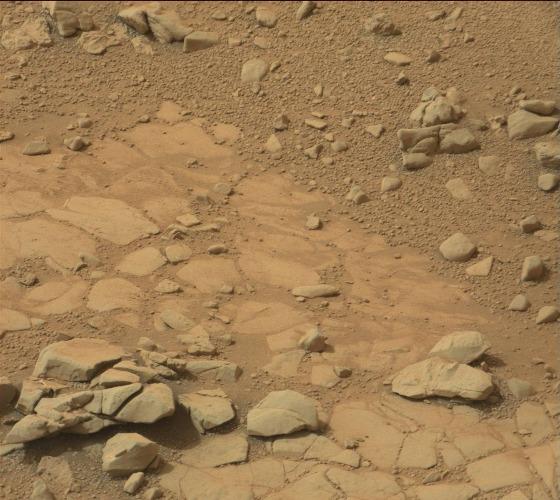
Terrain classes present: Bedrock, Gravel / Sand / Soil, Rock, Shadow